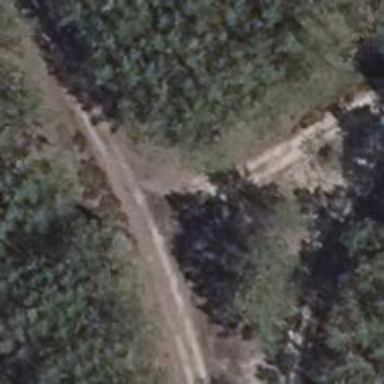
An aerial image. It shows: Track road with grade3 tracktype.